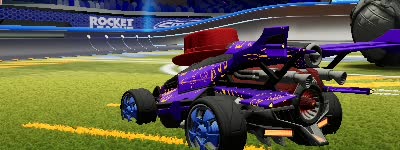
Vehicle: aftershock